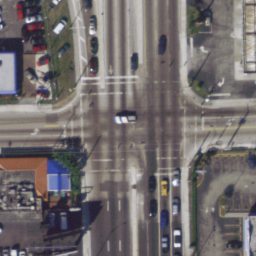
Label: intersection